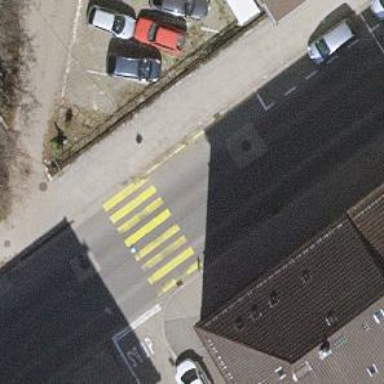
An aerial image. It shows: Uncontrolled zebra crossing.